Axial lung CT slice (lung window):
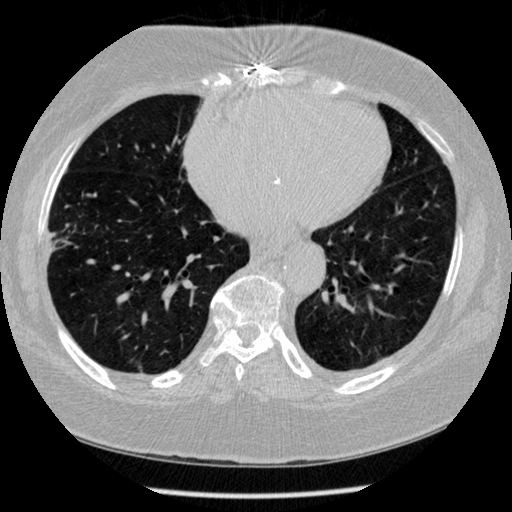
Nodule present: no